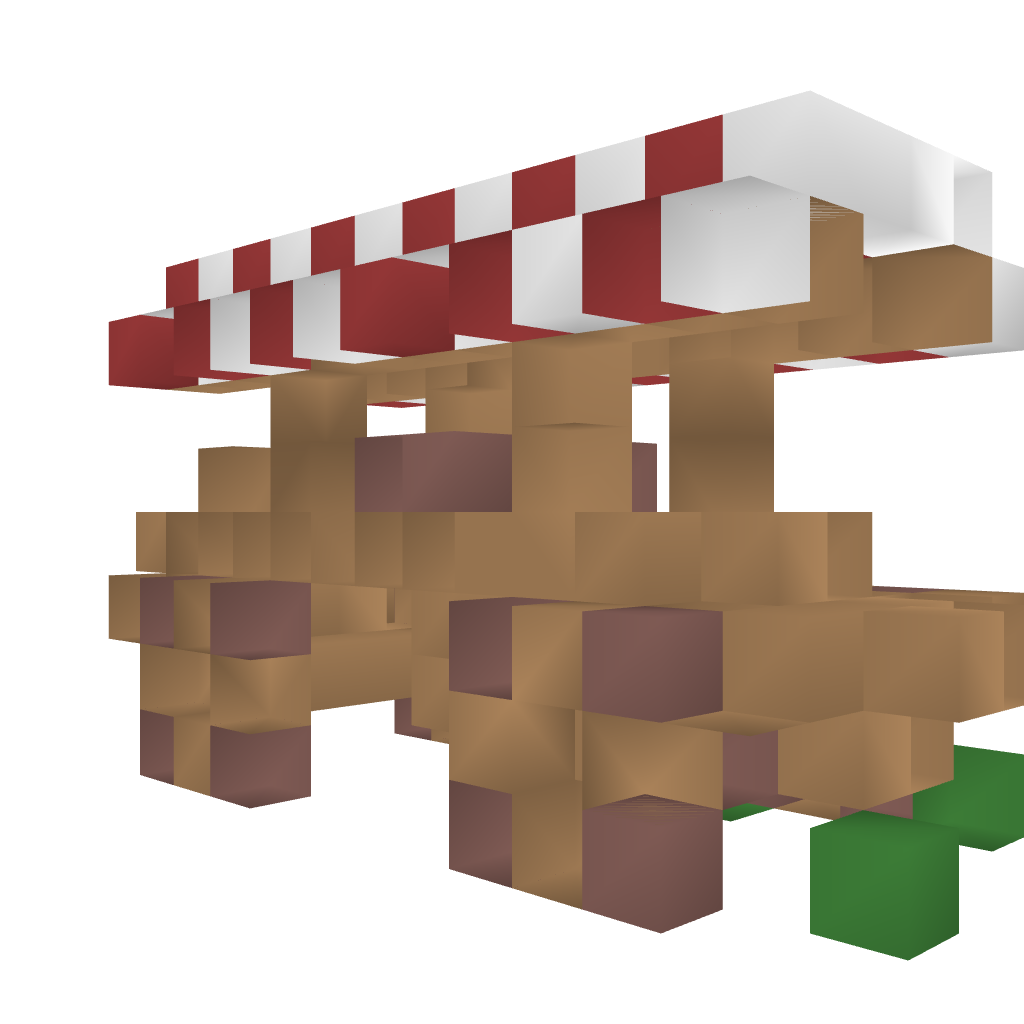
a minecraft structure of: carriage high quality